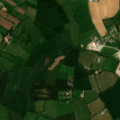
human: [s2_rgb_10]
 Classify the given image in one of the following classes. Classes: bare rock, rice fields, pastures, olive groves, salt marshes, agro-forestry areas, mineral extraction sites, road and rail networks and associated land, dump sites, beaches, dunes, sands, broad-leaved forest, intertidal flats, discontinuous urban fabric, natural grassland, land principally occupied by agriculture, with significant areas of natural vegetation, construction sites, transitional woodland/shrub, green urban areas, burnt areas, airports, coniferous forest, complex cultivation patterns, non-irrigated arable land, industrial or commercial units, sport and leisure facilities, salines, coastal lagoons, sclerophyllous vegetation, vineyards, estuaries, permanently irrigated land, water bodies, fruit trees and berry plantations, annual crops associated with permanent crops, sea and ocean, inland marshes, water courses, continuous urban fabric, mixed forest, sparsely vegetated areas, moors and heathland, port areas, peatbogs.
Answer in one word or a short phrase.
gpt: non-irrigated arable land, pastures